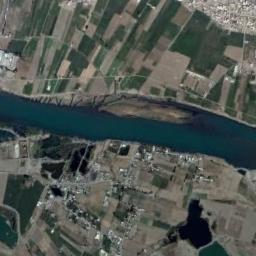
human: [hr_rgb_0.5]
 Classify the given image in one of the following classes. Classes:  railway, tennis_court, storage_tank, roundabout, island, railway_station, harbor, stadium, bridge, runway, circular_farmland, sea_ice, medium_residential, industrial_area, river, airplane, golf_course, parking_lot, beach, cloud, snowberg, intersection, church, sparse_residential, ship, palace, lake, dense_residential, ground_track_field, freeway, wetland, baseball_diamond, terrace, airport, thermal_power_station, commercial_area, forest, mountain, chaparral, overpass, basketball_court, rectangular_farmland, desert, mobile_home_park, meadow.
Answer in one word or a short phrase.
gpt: river